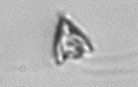
Label: Pyramimonas_longicauda